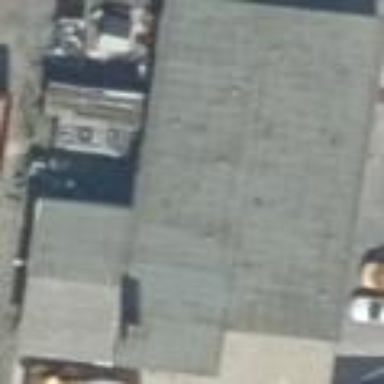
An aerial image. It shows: Warehouse building.